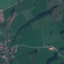
Label: Pasture